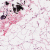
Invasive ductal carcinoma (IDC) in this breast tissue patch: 0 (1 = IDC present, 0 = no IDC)